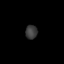
Tissue: lung
Cell type: Endothelial cells
Senescence score: 0.6023
Nuclear area (px): 165
Mean DAPI intensity: 58.103